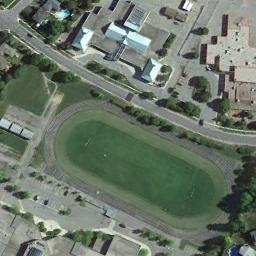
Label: ground_track_field